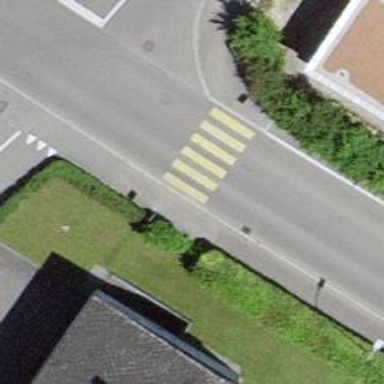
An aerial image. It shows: Crossing on the road.